Question: I'm nearly there with this design thanks to help previously from some Stackers.

The premise is simple in the real world.
- A Product has a ProductType which in turn has a ProductTypeGroup;- A Product has Attributes which in turn has an AttributeGroup.
The bridging tables ensure that AttributeGroups can be assigned to specific ProductGroups and Attributes can be assigned to specific ProductTypes. There is also integrity between the 2 bridging tables.
However, I'm still allowed to add orphaned Attributes (ones that don't exist in the bridging tables) to be assigned as ProductAttributes. This needs to be pinned down so that the Attribute must relate correctly to the ProductType set on the Product itself, and any orphaned or unmatched attributes, should be constrained.
Once again I turn to the 'Trigger' (my solution for anything I can't make work), but given we have so many relationships already established, it may be also be possible to achieve the result using what we've got, or in a modified form.
As I'm not a seasoned SQL pro, nor even a seasoned newbie, I'm finding it difficult to see a workable pattern, so would appreciate a pair of expert eyes.
Thanks in advance.
UPDATE: I'm now aware that orphaned Attributes can be constrained with a key between ProductTypes_Attributes_ProductAttributes, but doesn't resolved the non matching Attributes scenario.
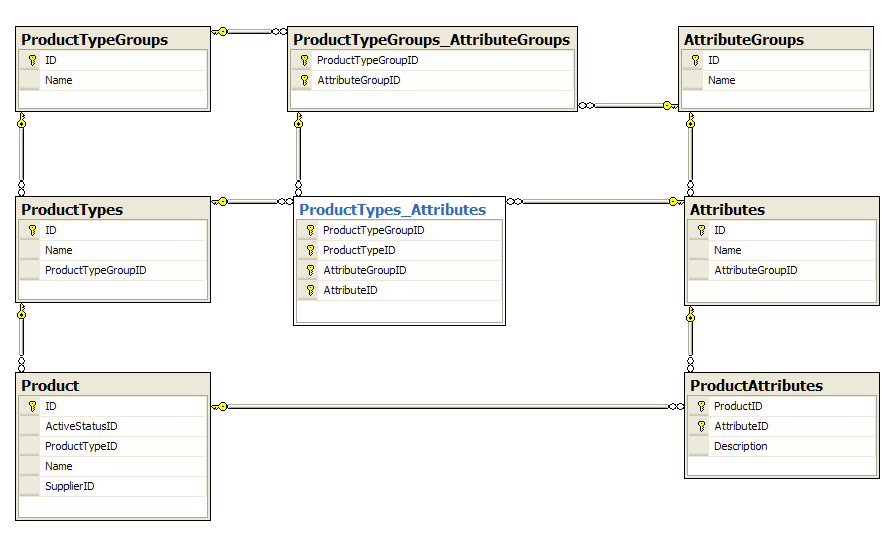
Answer: This is a pretty open ended question and if I had all day I'd quite enjoy re-modelling from scratch (not saying I'd necessarily come up with a different approach, but I'd enjoy the exercise). But I don't have all day, so I this will give you what you want.
1. Remove the FK from ProductAttributes to Attributes (this FK is the source of your current issue)
2. Remove the FK from ProductAttributes to Product
3. Add a ProductTypeID column to ProductAttributes
4. Create an alternative key in ProductTypes_Attributes on (ProductTypeID, AttributeID)
5. Create an alternative key in Product on (ID, ProductTypeID) (or you could add ProductTypeID to the primary key)
6. Create an FK from ProductAttributes to Product on (ProductID, ProductTypeID)
7. Create an FK from ProductAttributes to ProductTypes_Attributeson (ProductTypeID, AttributeID)
I haven't coded this up to test, but it seems about right in my head. Whether it helps you or not might depend on whether your ORM likes it.